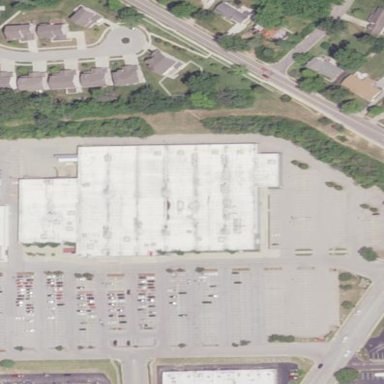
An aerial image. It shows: Retail area.